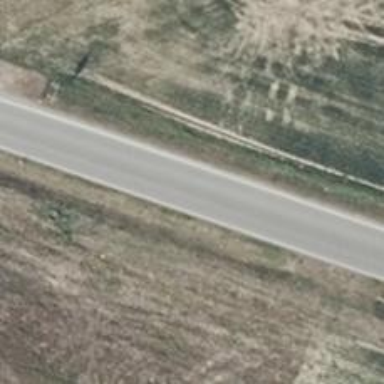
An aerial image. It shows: Asphalt road classified as tertiary.